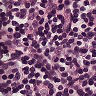
Metastatic tissue present: no